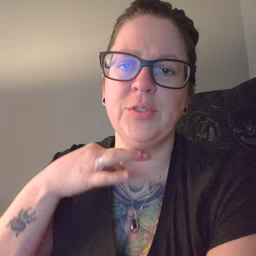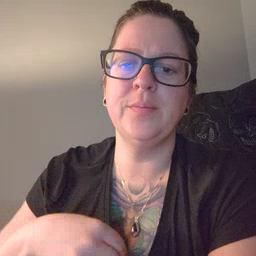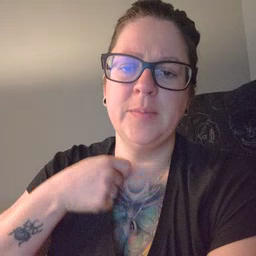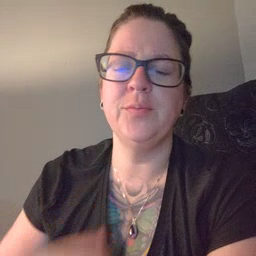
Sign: zipper